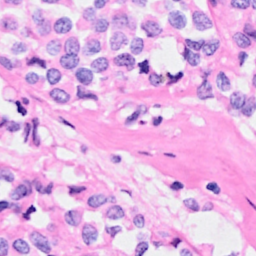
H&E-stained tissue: Breast